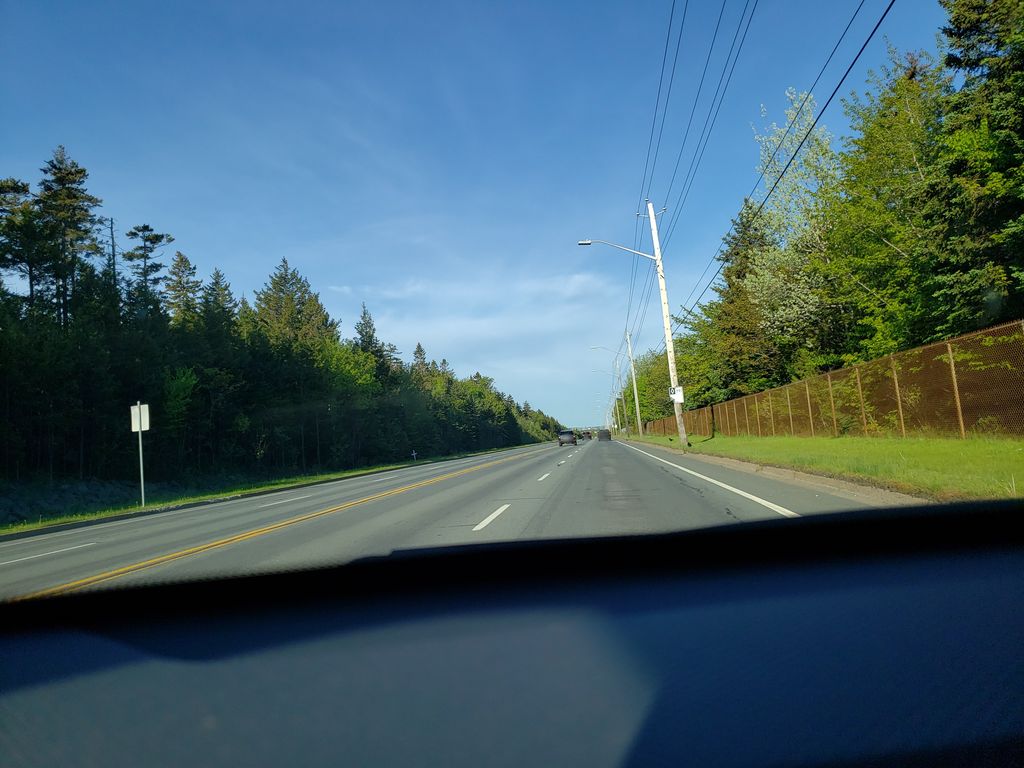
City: halifax